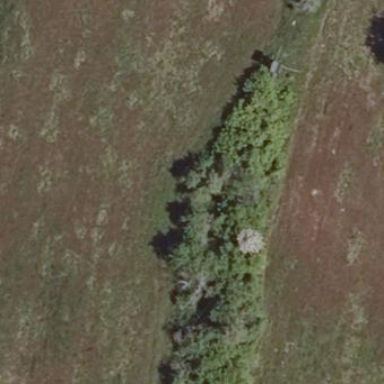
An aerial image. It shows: Patch of scrub vegetation.